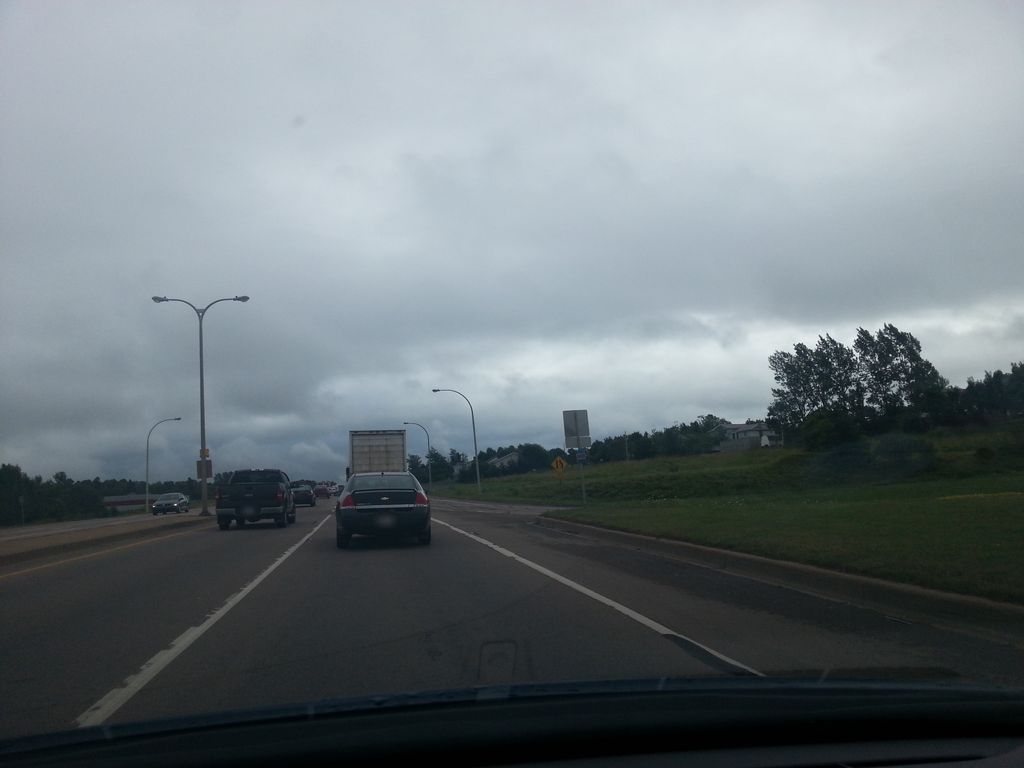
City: charlottetown